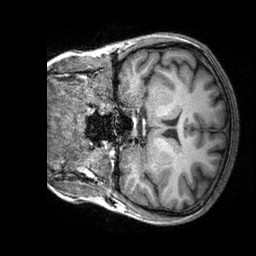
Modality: T1w
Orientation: coronal
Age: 34
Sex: female
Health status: healthy
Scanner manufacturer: siemens
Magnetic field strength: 3 T
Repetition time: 2.3 s
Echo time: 0.00303 s